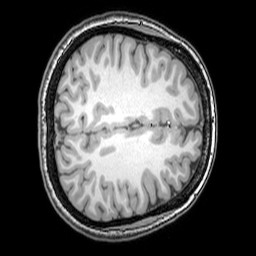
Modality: T1w
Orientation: axial
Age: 23
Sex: female
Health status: healthy
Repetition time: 0.081 s
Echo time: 0.037 s